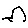
Label: bird